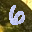
Label: 6